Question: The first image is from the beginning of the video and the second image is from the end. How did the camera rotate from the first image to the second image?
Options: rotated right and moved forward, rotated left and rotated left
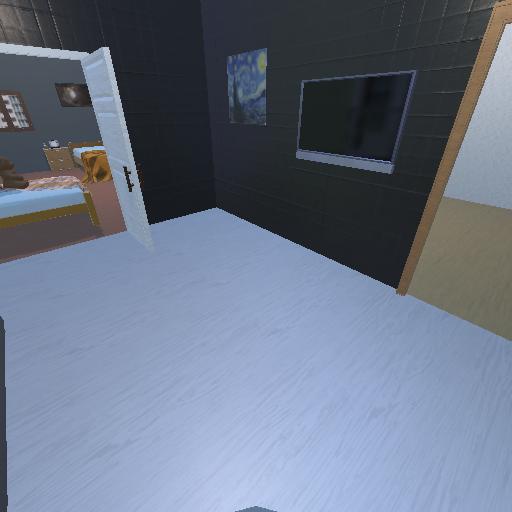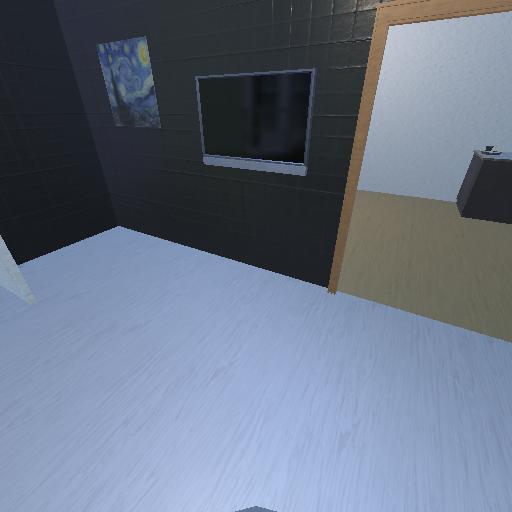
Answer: rotated right and moved forward